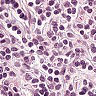
Metastatic tissue present: no